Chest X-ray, PA view. Patient: 49 years old, sex F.
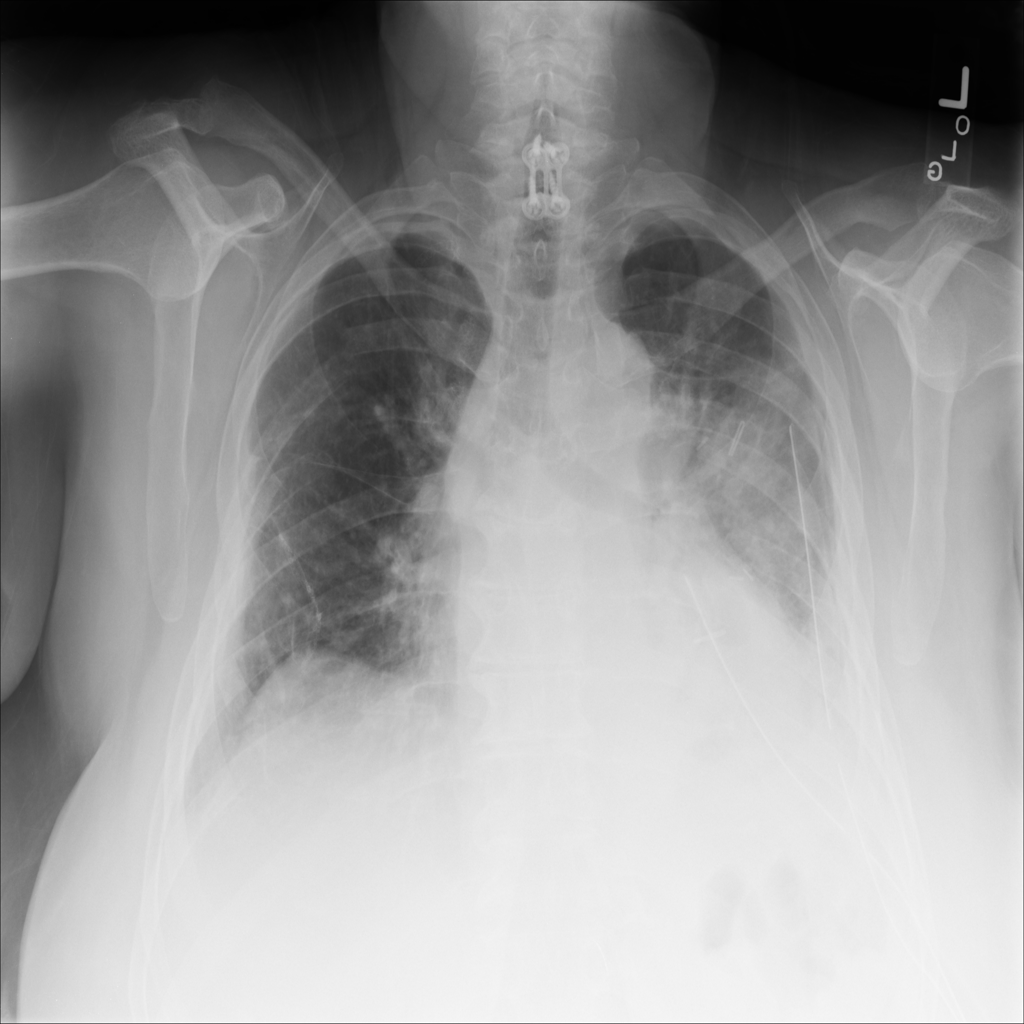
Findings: No Finding